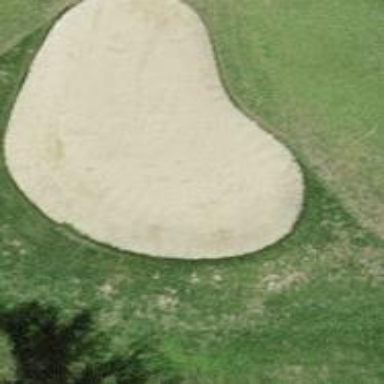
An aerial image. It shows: Bunker filled with sand on golf course.